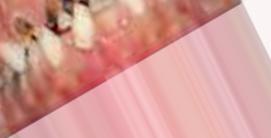
Condition: Caries